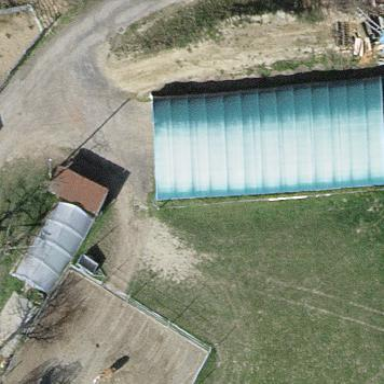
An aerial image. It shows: Stable building.